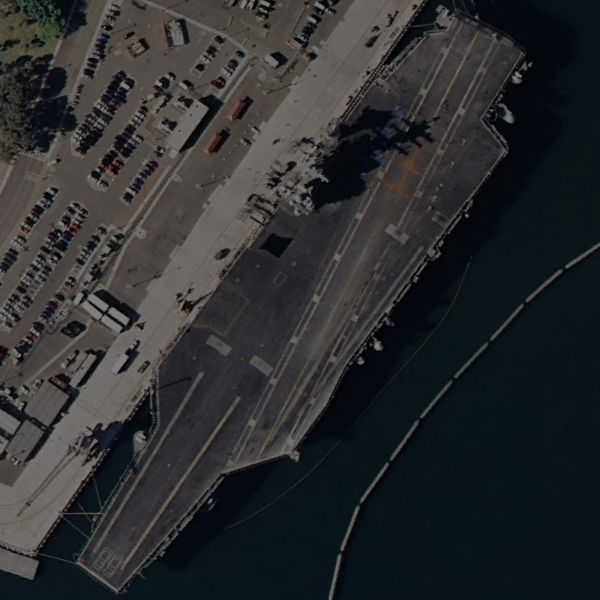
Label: aircraft_carrier